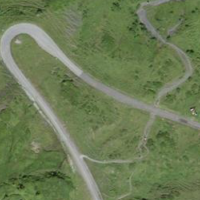
EUNIS habitat code: 23
Species observed at this site:
Rupicapra rupicapra
Bartsia alpina